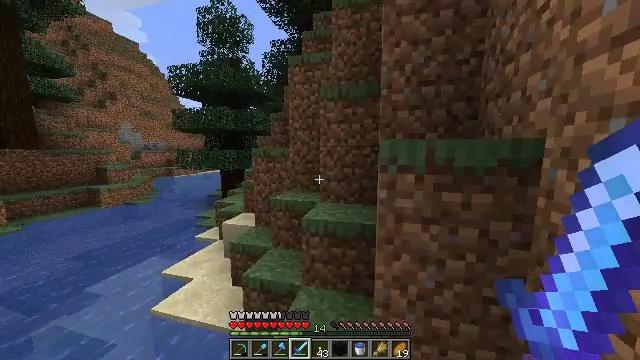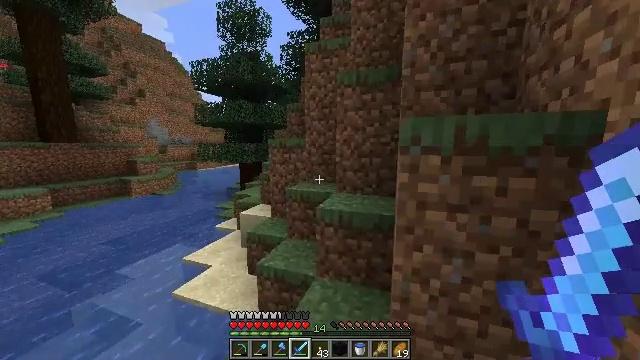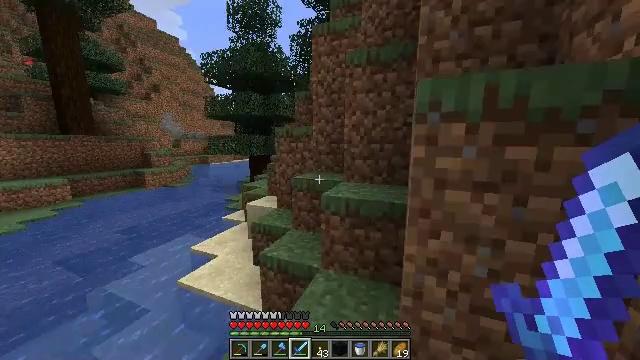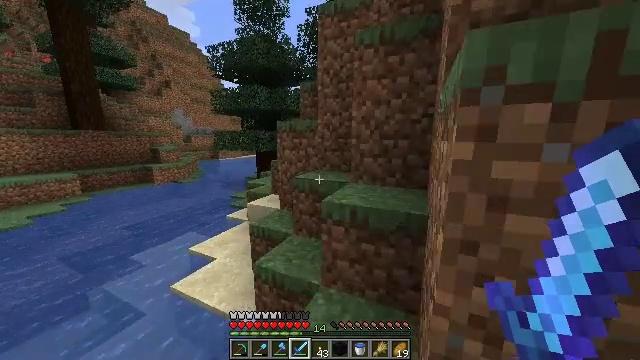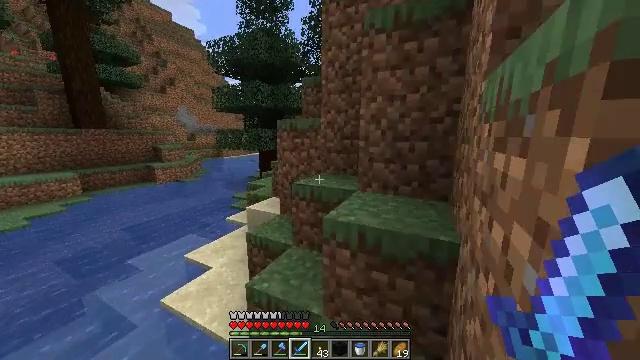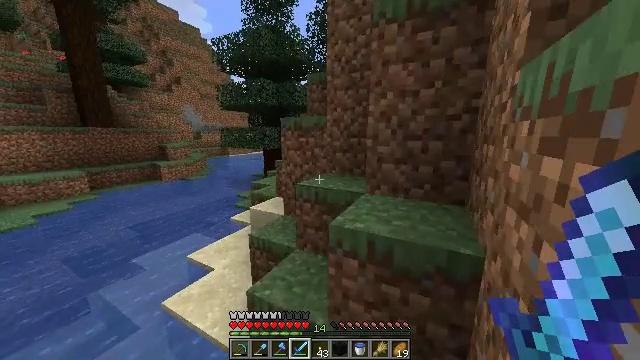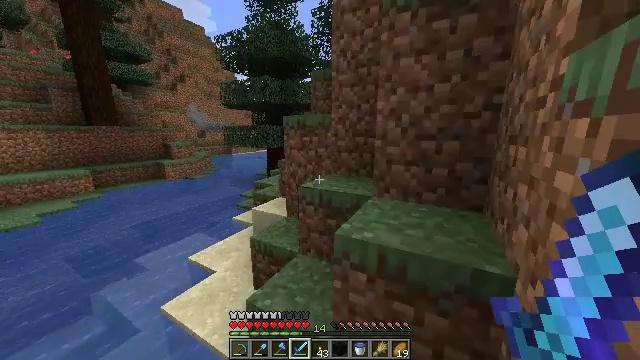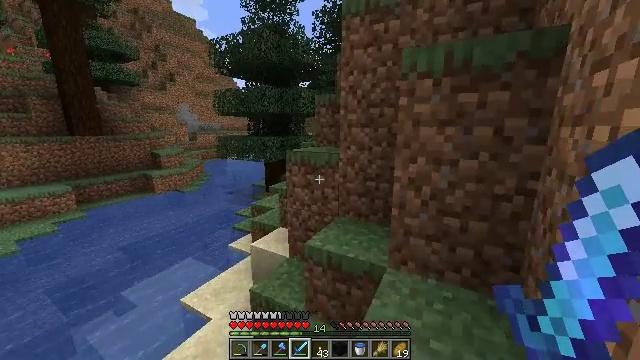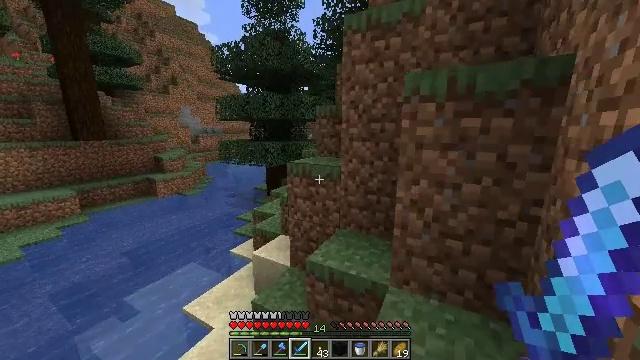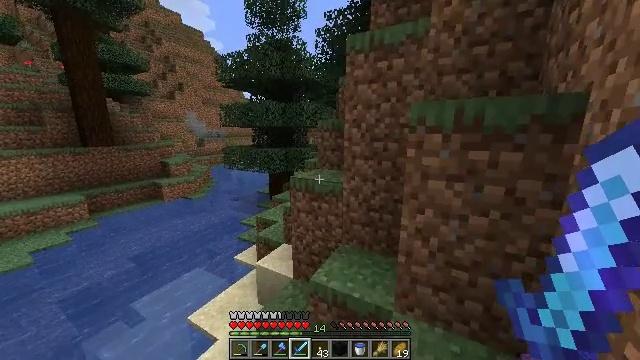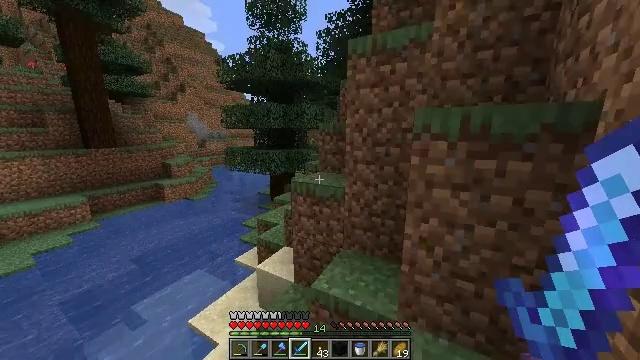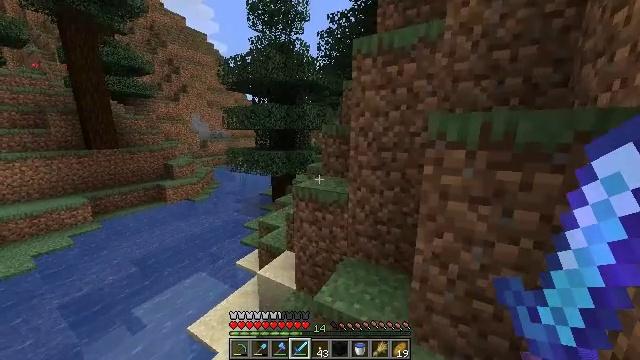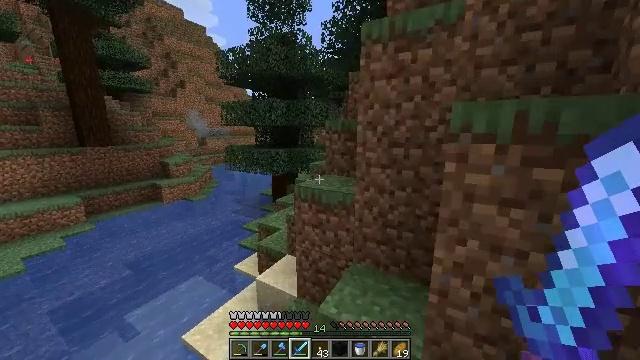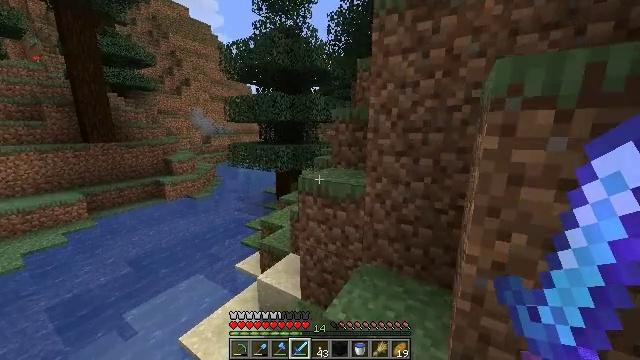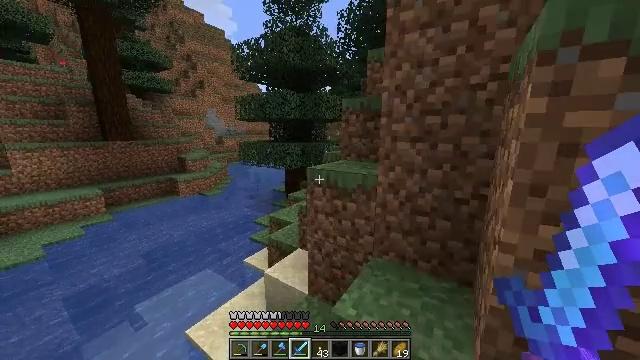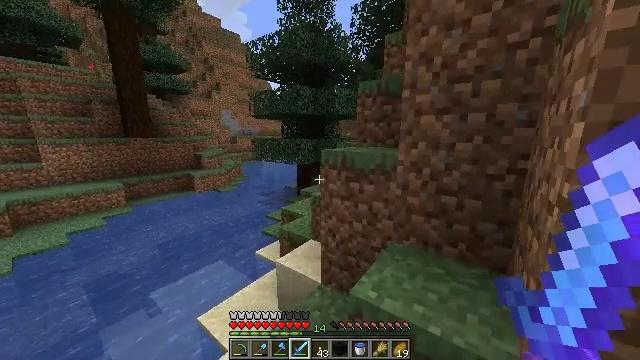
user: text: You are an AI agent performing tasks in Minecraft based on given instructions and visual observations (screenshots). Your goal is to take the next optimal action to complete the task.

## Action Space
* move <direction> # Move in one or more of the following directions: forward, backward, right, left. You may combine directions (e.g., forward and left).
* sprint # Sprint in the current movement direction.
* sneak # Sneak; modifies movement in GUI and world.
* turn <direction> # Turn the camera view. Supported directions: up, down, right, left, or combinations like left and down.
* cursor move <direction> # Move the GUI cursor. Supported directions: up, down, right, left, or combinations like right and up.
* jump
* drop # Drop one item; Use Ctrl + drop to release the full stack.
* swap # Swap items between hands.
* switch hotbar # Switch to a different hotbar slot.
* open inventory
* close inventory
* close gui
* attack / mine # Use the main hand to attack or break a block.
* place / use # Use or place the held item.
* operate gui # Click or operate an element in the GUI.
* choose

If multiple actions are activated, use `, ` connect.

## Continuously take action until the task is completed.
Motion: motion action
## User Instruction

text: Gather sweet berries from the bush.
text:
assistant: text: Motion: move forward, sprint, turn left and down
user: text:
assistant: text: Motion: move forward, sprint, turn left and down
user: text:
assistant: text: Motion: move forward, sprint, turn left and down
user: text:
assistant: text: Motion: move forward, sprint, turn left
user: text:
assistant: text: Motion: move forward, sprint, turn left
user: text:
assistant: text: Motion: move forward, sprint, turn left, jump
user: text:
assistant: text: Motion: move forward, sprint, jump
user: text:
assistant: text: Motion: move forward, sprint, jump
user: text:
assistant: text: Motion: move forward, sprint, jump
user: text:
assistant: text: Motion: move forward, sprint, jump
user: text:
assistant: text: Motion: move forward, sprint, jump
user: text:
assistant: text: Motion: move forward, sprint
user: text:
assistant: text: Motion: move forward, sprint, turn left
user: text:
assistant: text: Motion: move forward, sprint, turn left
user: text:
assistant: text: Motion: move forward, sprint, turn left
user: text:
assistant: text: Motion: move forward, sprint, turn left
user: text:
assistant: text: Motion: move forward, sprint, turn left
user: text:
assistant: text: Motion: move forward, sprint
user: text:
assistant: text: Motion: move forward, sprint
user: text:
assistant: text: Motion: move forward, sprint
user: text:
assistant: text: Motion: move forward, sprint
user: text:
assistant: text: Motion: move forward, sprint, jump
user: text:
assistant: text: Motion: move forward, sprint, jump
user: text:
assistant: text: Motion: move forward, sprint, jump
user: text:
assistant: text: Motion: move forward, sprint, turn right, jump
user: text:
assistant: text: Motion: move forward, sprint, turn right, jump
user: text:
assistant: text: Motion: move forward, sprint, turn right, jump
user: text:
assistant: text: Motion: move forward, sprint, turn right, jump
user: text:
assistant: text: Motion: move forward, sprint, turn right
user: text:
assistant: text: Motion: move forward, sprint, turn right